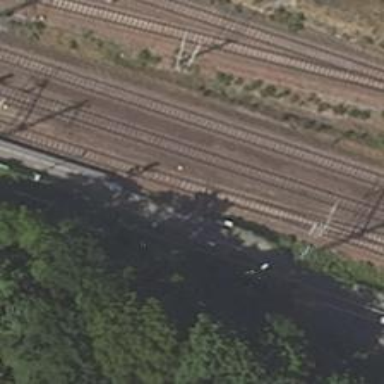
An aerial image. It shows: Railway signal.